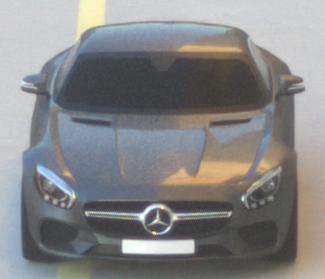
Make: Mercedes-Benz
Model: AMG GT Coupé
Detailed model: AMG GT (190) Coupé
Model produced from: 2014/10
Model produced until: 2017/01
Doors: 2
Color: gray
Road condition: dry road
Daytime: sunrise or sunset
Contrast: medium contrast